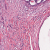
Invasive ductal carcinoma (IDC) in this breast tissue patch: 1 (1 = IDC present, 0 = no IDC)